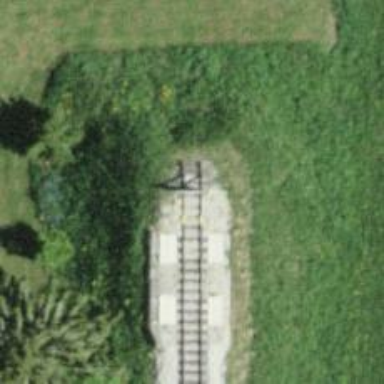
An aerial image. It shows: Railway buffer stop.